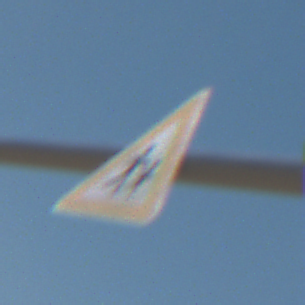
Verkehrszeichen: KinderLinks
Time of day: Midday
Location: Outdoor (Nature)
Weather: Clear
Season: NotSpecified
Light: Natural